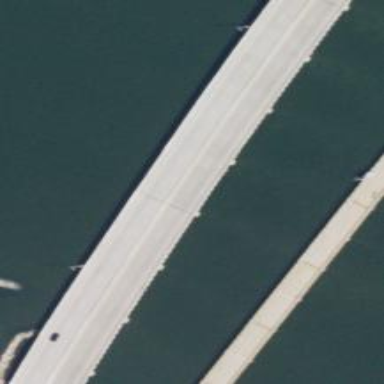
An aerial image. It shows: Beam bridge carrying trunk highway.